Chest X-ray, AP view. Patient: 71 years old, sex M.
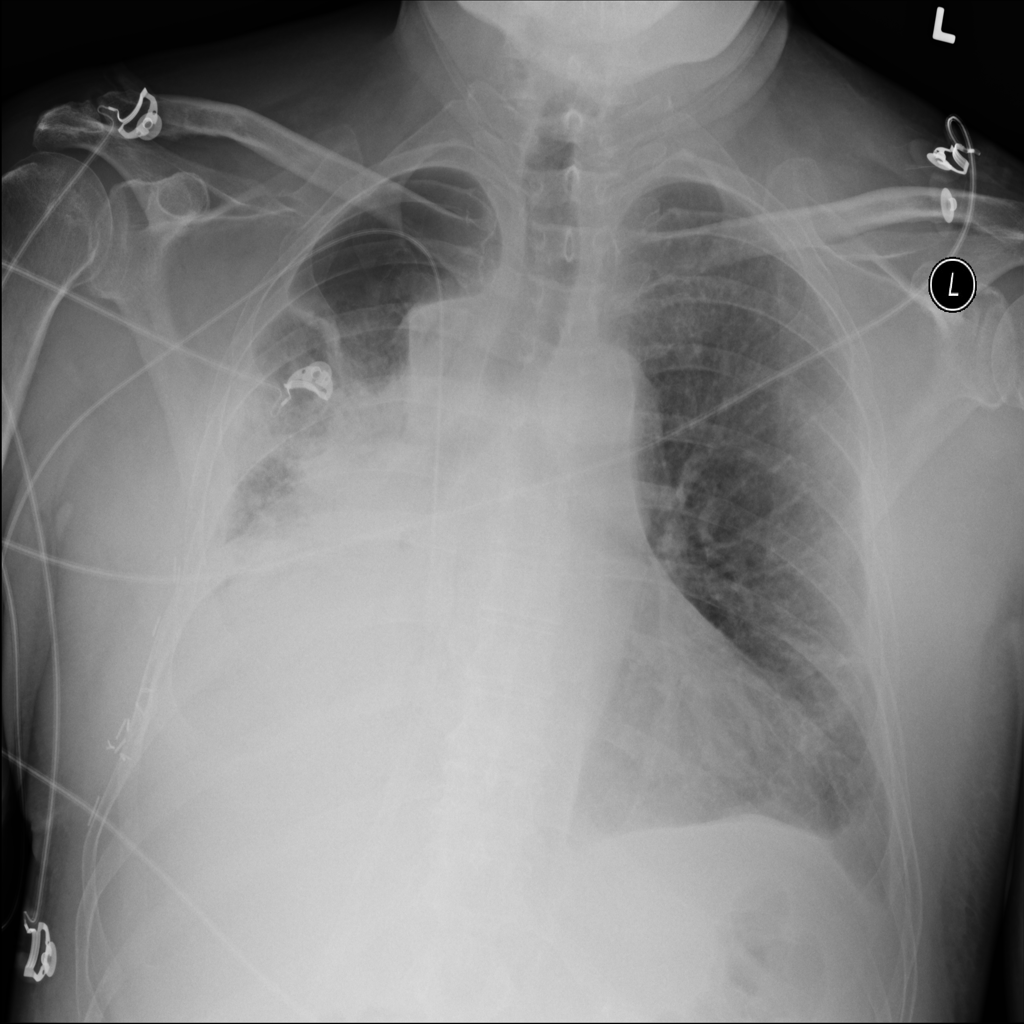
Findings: No Finding